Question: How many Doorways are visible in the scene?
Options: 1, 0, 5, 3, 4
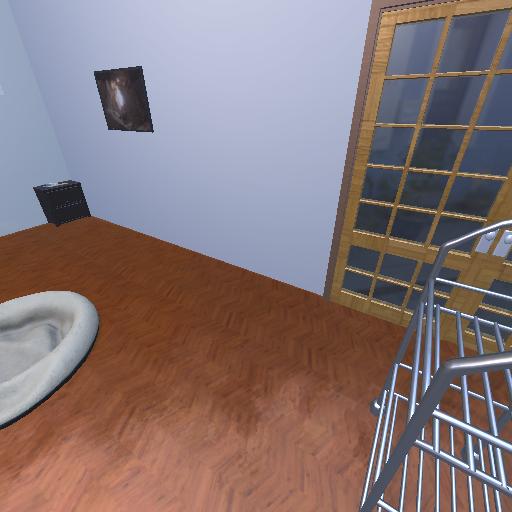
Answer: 1